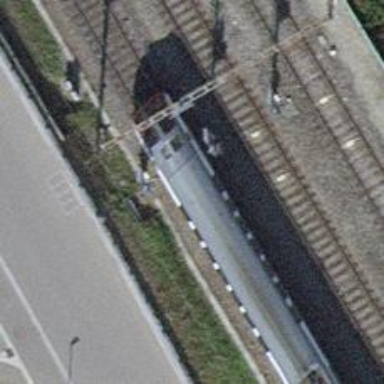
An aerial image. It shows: Railway with electrified contact lines.